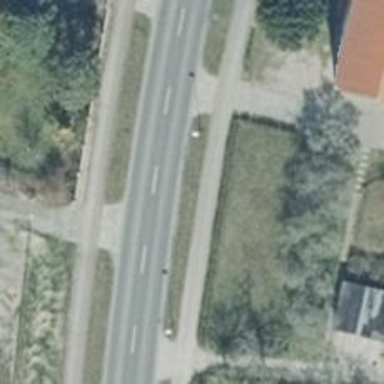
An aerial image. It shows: Sidewalk along the footway.